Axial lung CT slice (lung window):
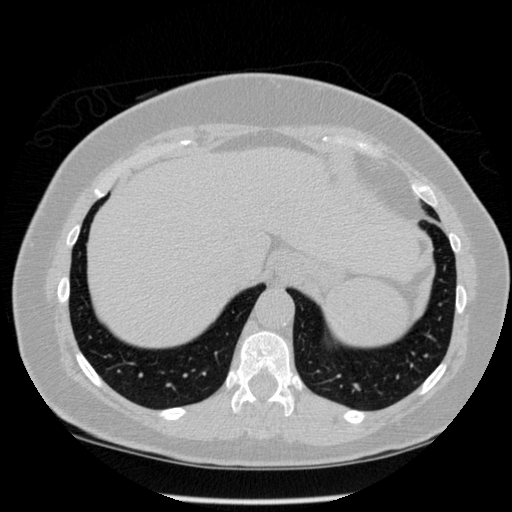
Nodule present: no